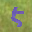
Label: 5